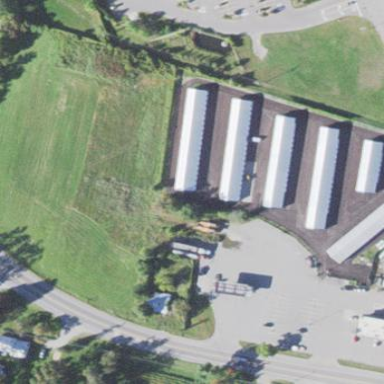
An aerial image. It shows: Building used for storage rental.